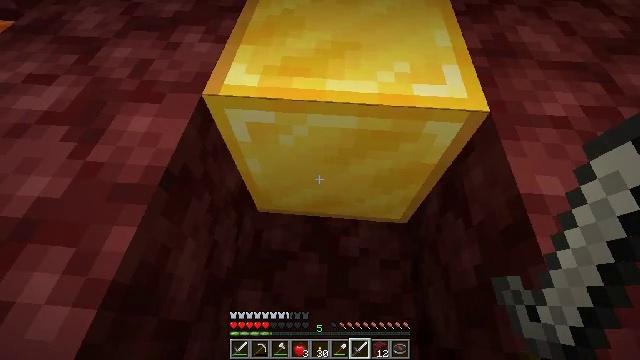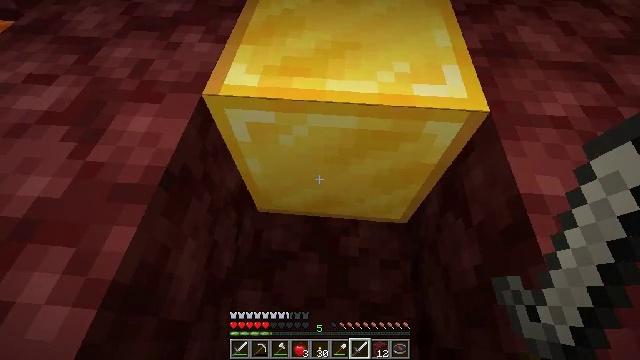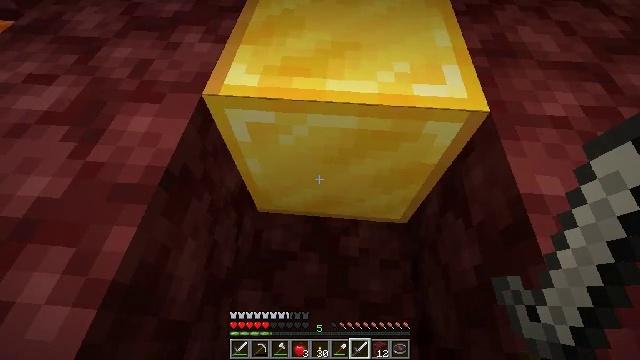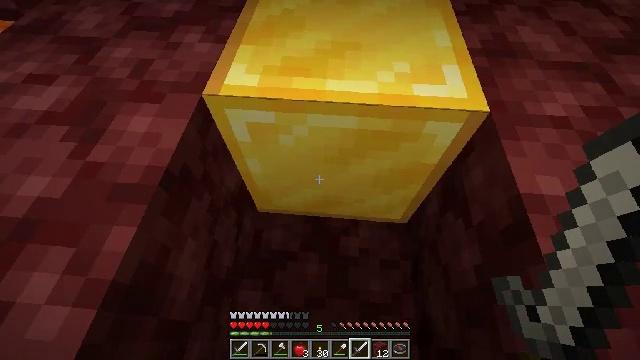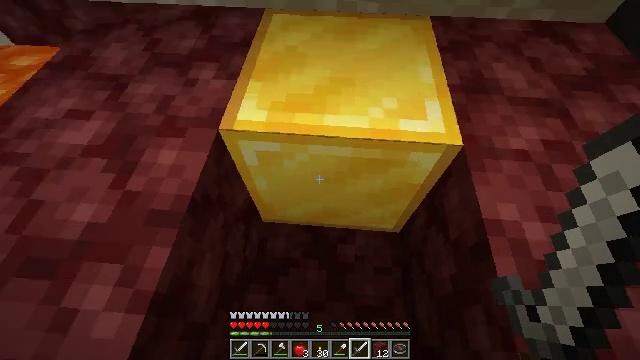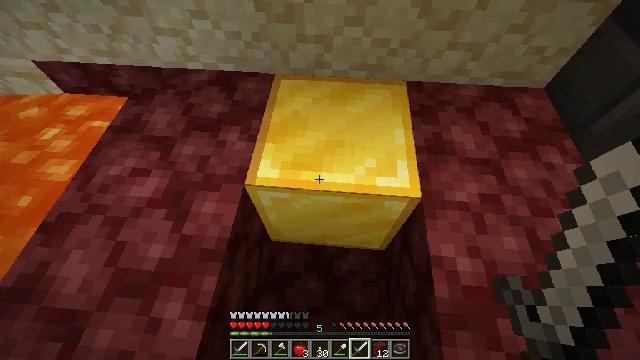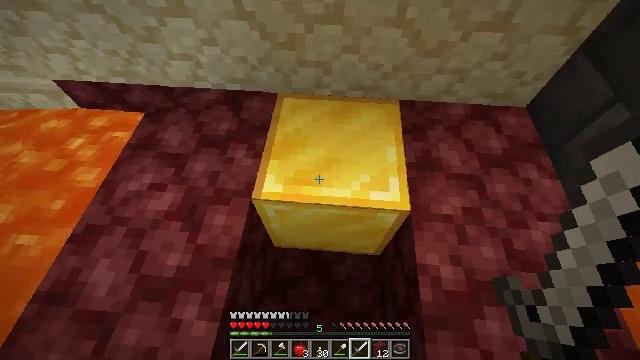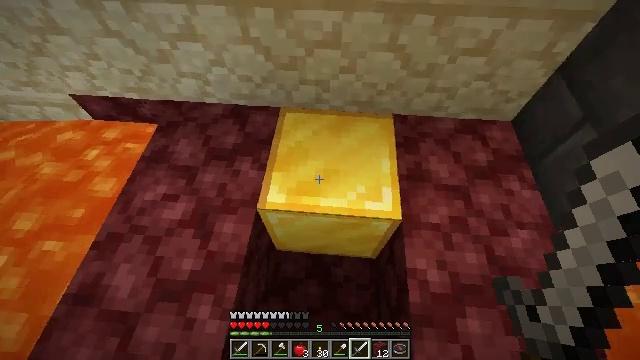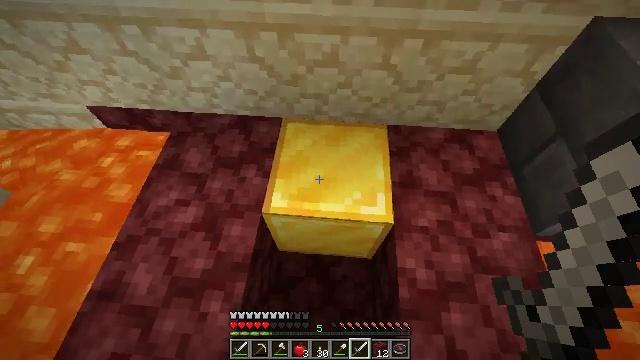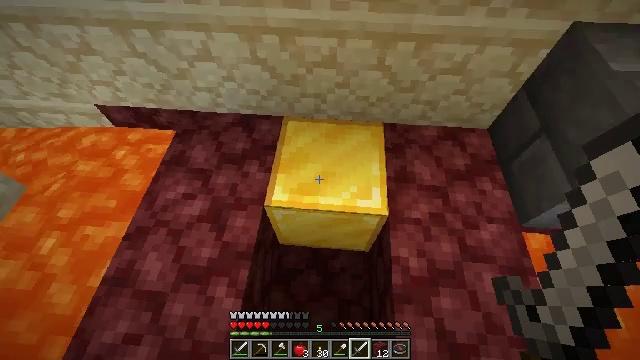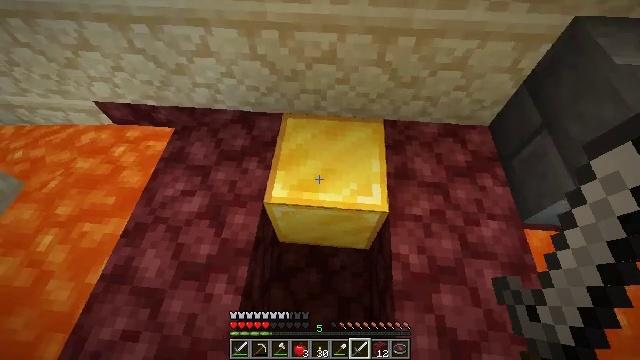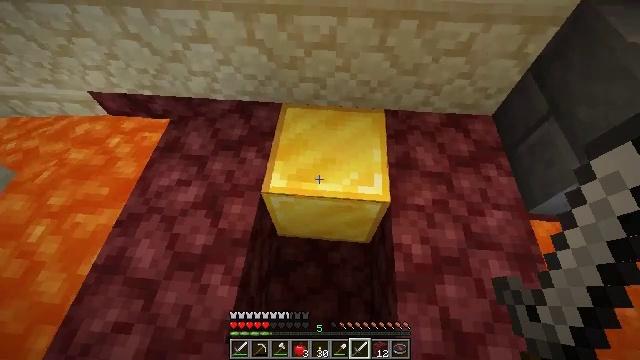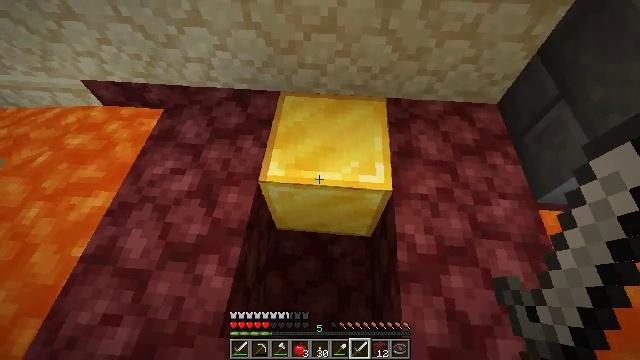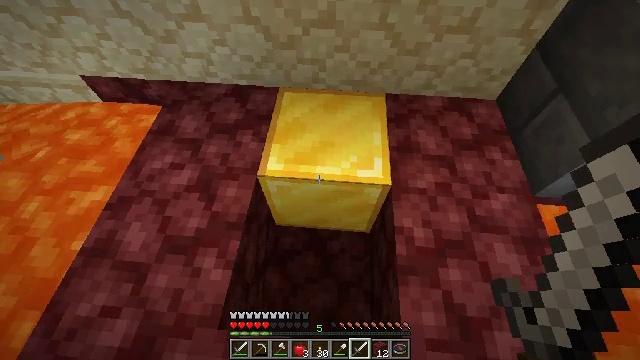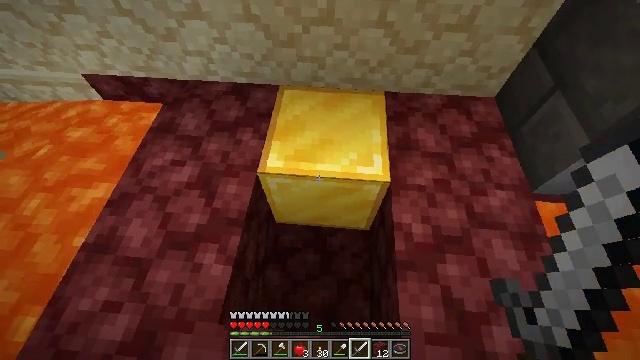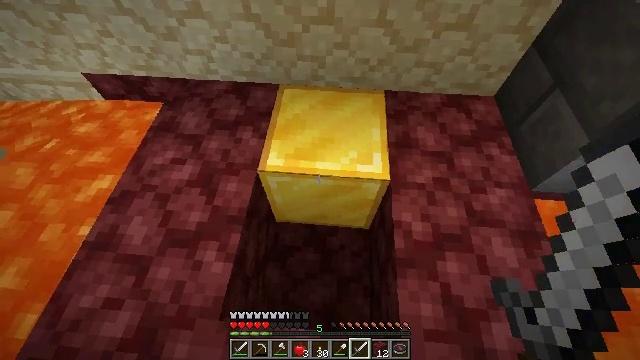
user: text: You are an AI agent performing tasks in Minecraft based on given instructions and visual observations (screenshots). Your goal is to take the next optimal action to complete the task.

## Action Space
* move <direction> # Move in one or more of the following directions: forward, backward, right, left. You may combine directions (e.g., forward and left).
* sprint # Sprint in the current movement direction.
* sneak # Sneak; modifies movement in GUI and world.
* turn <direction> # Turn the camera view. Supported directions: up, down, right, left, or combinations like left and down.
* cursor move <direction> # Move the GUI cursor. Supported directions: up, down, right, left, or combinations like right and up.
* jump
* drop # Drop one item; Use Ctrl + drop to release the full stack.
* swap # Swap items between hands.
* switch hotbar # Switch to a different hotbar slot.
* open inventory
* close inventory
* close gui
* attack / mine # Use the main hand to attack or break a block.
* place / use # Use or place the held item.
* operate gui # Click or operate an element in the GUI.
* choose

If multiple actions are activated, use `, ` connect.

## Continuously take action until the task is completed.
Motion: motion action
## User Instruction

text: Dig up the gold block to add to your inventory.
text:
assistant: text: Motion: no_op
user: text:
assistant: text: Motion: no_op
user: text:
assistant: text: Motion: no_op
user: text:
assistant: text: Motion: move back, jump
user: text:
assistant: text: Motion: move back, jump
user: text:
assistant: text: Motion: move back, jump
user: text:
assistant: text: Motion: move back, jump
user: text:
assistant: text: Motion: move back
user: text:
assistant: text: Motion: no_op
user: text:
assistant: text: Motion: no_op
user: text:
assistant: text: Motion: no_op
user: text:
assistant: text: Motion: no_op
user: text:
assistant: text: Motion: no_op
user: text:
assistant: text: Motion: no_op
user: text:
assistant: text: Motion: no_op
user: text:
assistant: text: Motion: no_op
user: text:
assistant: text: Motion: no_op
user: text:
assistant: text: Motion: no_op
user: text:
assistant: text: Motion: no_op
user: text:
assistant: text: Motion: no_op
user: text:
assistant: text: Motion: switch to hotbar 2
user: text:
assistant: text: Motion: switch to hotbar 2
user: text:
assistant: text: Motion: switch to hotbar 2
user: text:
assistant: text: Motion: no_op
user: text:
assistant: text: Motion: no_op
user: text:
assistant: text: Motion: no_op
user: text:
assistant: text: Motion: no_op
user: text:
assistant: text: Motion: no_op
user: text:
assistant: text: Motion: no_op
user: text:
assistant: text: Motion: no_op